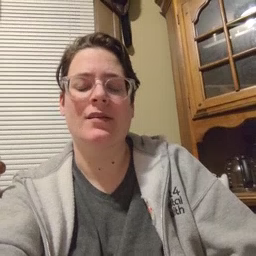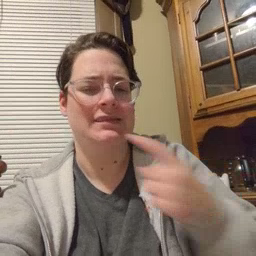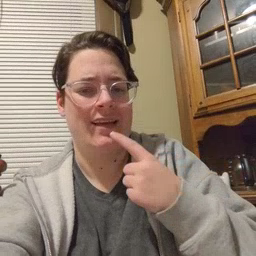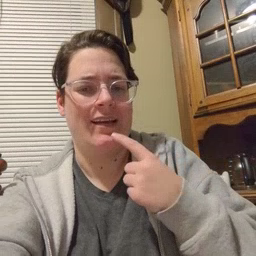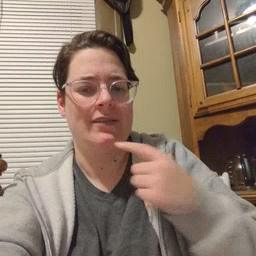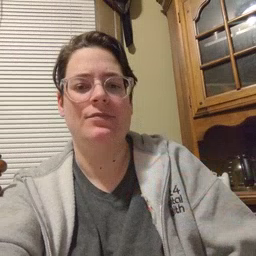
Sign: say